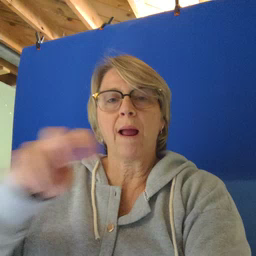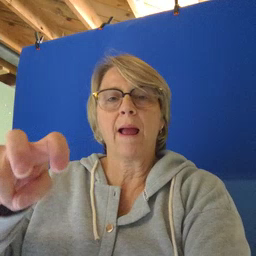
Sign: ride